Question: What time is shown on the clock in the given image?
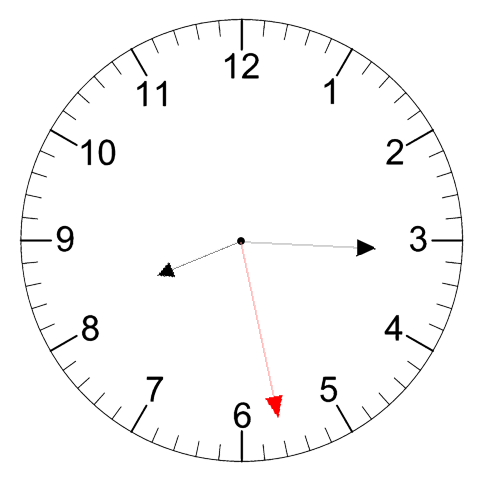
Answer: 08:15:28